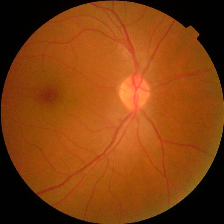
Diabetic retinopathy grade: No DR